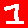
Digit: 1